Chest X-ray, AP view. Patient: 34 years old, sex M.
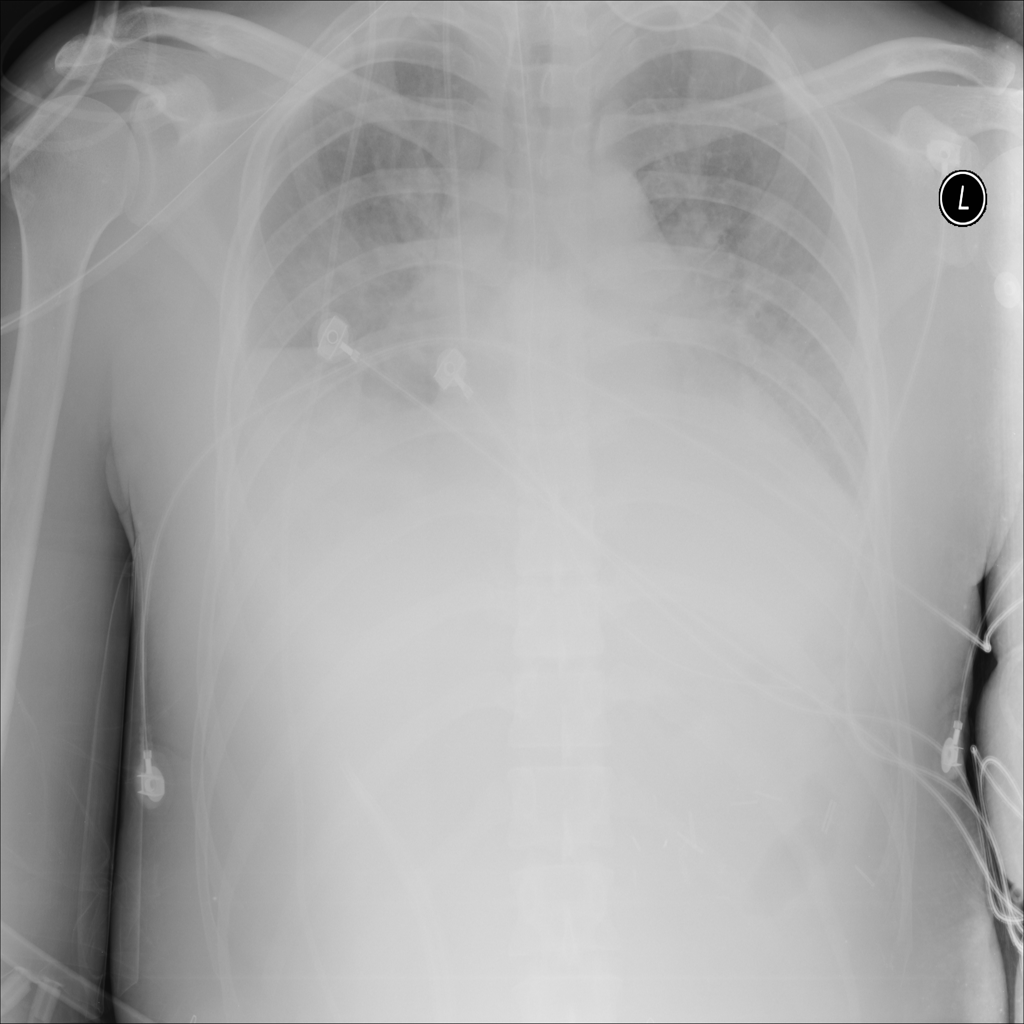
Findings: Atelectasis, Edema, Effusion